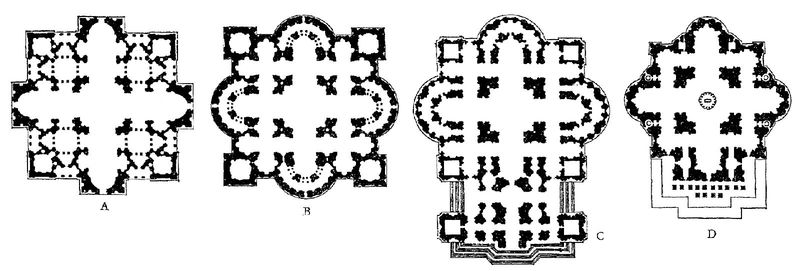
Titel: Petersdom in Rom (San Pietro)
Künstler: Donato Bramante
Standort: Rom, S. Pietro (EU - I - Latium)
Schlagwörter: weiß, pfeiler, schwarz, skizze, säulen, zeichnung, gebäude, muster, architektur, kirche, turm, ecke, modell, mauer, linien, figuren, kuppel, treppe, stufen, aufsicht, punkte, vier, erker, nische, innenhof, burg, kreuz, türme, draufsicht, schwarzweiß, buchstabe, buchstaben, beschriftung, entwurf, mauern, kapelle, plan, tempel, konche, basilika, grundriss, nischen, zeichnungen, bauplan, zentralbau, narthex, vorhalle, vierung, grundrisse, variation, skizze#, pfeiler+säulen, mauer+wand, außenlinien